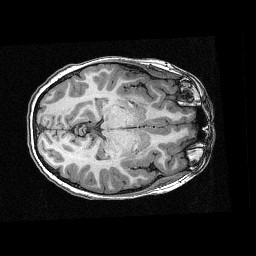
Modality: T1w
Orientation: axial
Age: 11
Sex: female
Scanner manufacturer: siemens
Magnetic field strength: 3 T
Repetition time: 2.3 s
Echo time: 0.00336 s